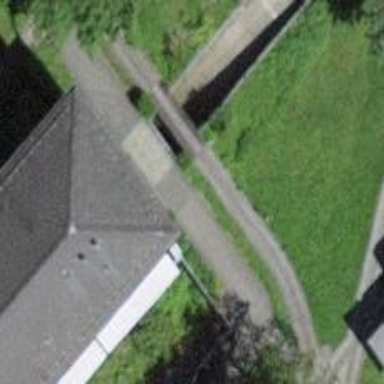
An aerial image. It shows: Miniature railway bridge.